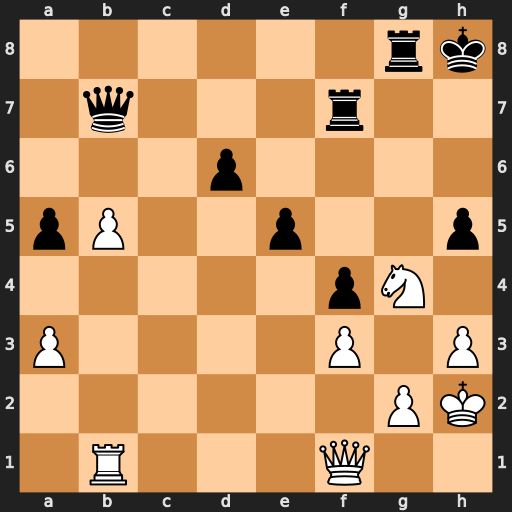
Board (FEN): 6rk/1q3r2/3p4/pP2p2p/5pN1/P4P1P/6PK/1R3Q2
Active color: w
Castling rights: -
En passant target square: -
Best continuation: Nh6 Rb8 Nxf7+